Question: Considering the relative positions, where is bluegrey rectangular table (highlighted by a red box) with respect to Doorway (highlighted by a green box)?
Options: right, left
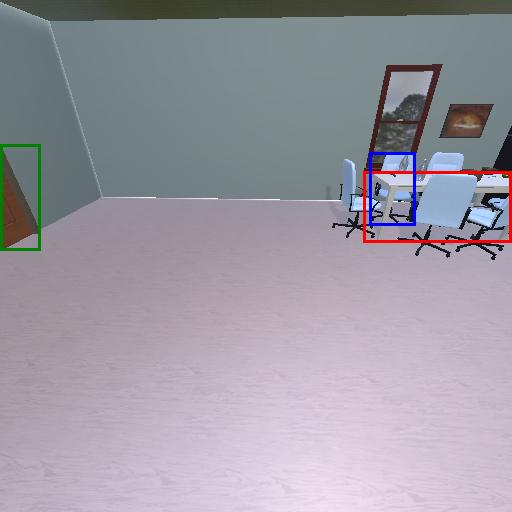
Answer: right